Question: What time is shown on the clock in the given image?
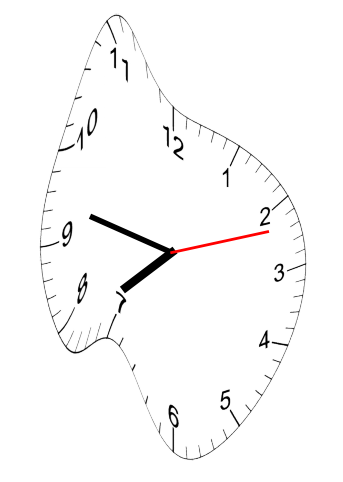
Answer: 07:47:12